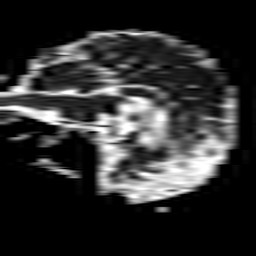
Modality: ADC
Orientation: sagittal
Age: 59
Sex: male
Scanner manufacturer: philips
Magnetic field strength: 1.5 T
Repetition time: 3.398 s
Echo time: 0.06922 s